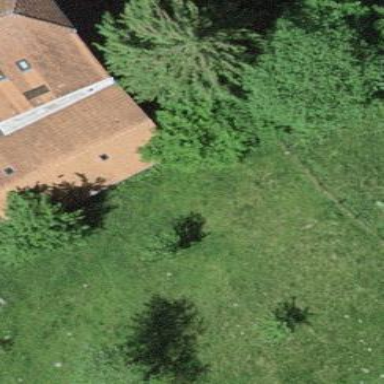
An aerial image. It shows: Barn.